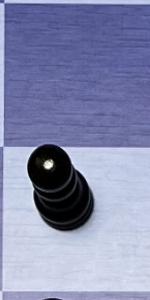
Label: Pawn_Black